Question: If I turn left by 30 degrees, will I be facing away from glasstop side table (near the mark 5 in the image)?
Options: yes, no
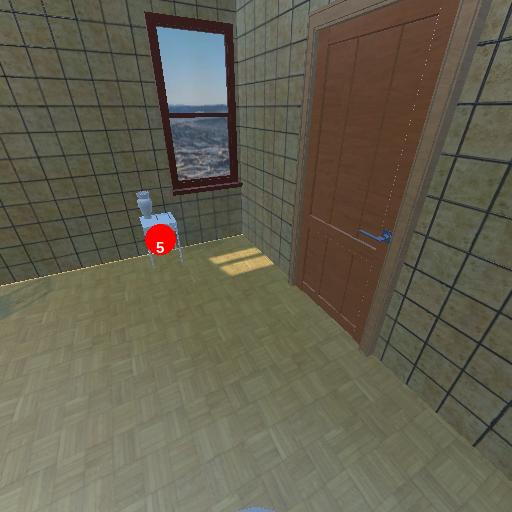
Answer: yes